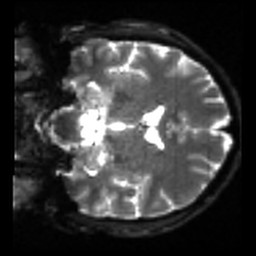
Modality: sbref
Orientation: coronal
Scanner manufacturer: siemens
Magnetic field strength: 3 T
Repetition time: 4 s
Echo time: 0.0594 s